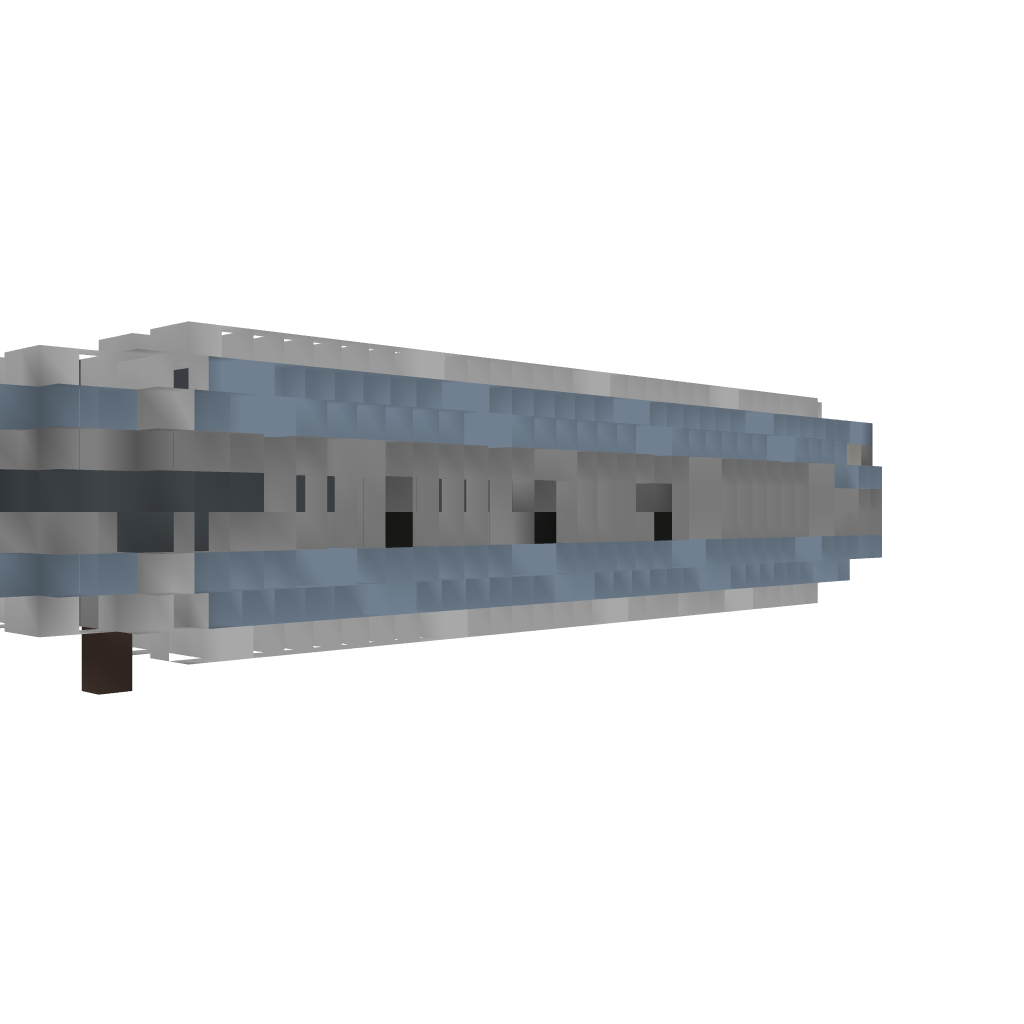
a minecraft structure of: Royal Navy Torpedo Corvette